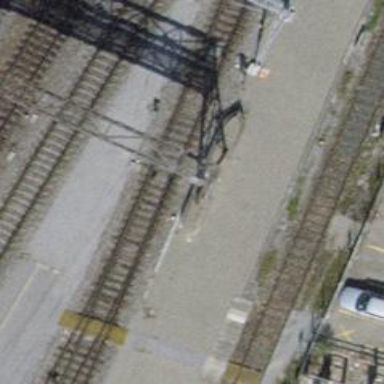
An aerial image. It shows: Railway yard with electrified tracks and single track.